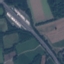
Label: Highway